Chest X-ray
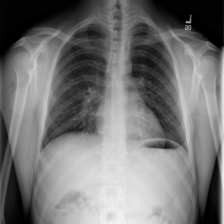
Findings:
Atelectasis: negative
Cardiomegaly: negative
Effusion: negative
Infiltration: negative
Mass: negative
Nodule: negative
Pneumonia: negative
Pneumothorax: negative
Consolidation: negative
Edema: negative
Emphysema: negative
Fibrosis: negative
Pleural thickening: negative
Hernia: negative